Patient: sex F, age 75
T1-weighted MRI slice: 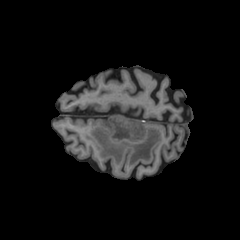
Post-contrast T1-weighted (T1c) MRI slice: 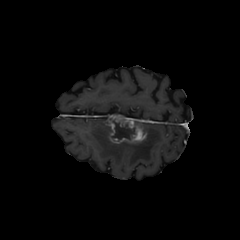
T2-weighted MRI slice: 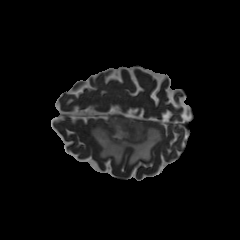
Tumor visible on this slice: yes
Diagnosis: Glioblastoma, IDH-wildtype
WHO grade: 4